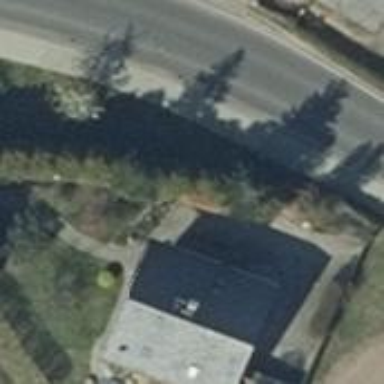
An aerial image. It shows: Black house with gabled roof oriented across.